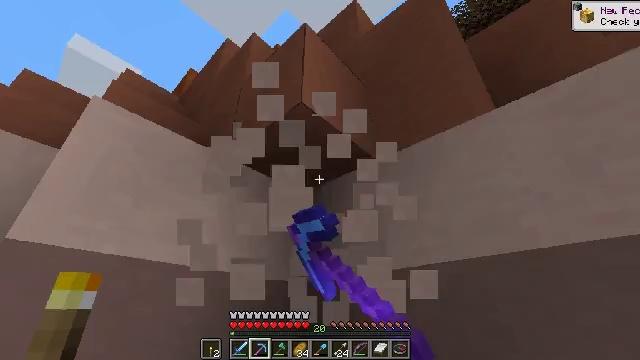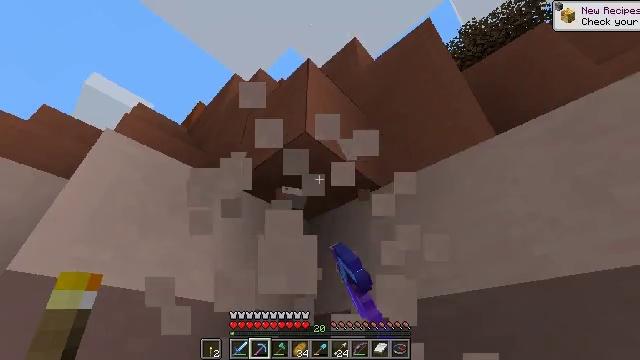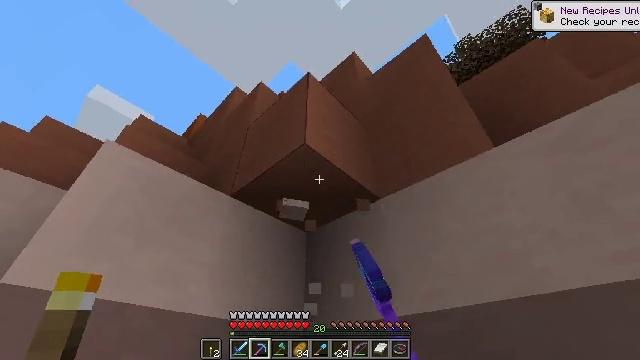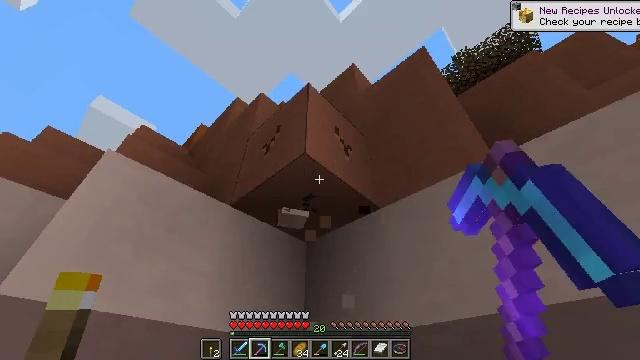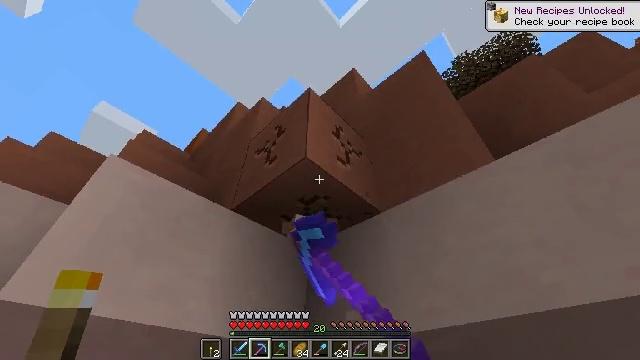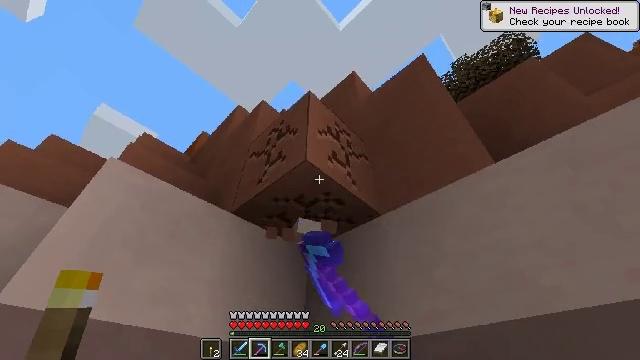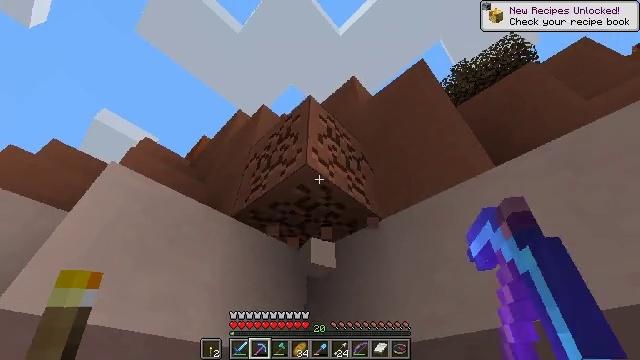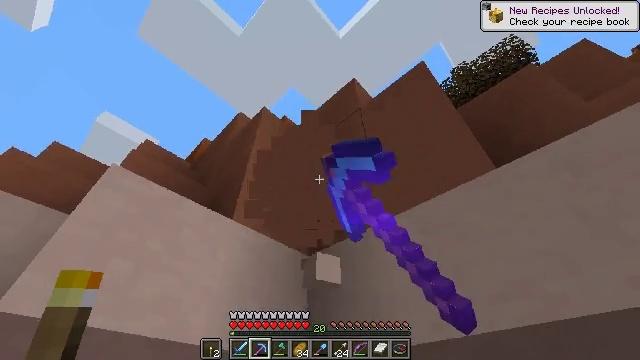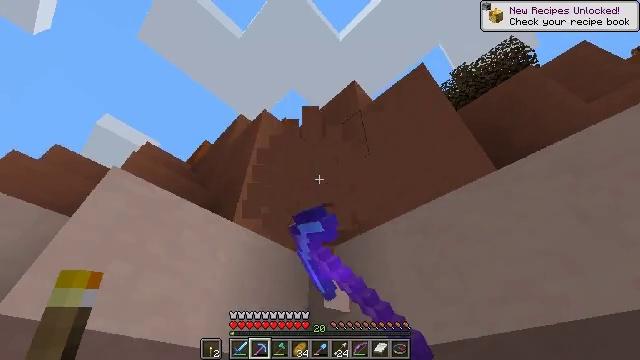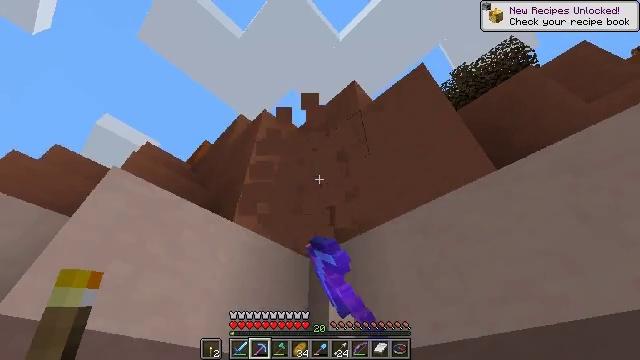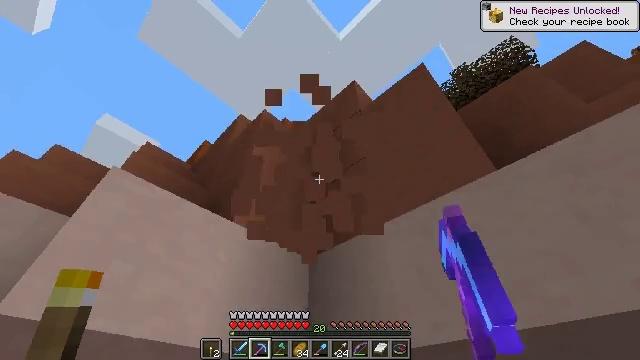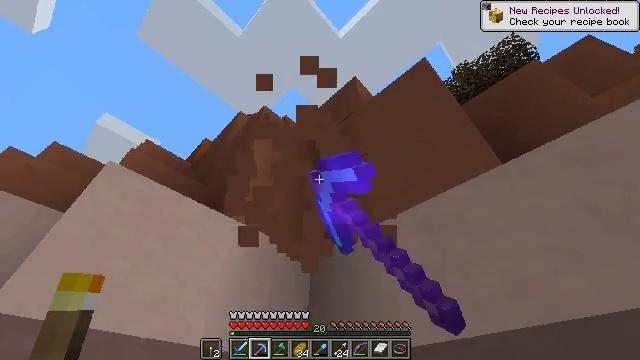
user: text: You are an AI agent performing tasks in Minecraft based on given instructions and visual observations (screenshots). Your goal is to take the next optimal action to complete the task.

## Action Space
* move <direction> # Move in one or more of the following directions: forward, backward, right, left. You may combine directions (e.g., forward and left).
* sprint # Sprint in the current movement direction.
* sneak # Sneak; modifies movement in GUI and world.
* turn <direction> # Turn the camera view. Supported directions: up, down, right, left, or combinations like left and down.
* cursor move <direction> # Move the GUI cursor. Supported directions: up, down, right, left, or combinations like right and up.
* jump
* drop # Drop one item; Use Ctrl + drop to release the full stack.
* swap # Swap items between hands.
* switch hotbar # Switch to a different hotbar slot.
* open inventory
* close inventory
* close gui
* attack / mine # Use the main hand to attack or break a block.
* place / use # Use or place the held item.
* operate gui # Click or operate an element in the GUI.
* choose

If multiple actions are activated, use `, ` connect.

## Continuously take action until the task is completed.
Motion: motion action
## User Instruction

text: Harvest terracotta for building.
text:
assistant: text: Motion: turn left and up, attack / mine
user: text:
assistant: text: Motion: turn up, attack / mine
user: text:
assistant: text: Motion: turn up, attack / mine
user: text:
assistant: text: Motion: attack / mine
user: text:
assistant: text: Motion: attack / mine
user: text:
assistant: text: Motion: attack / mine
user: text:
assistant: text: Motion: attack / mine
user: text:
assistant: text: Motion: attack / mine
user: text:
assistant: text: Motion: attack / mine
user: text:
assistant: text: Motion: attack / mine
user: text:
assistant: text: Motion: move forward
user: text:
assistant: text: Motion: no_op